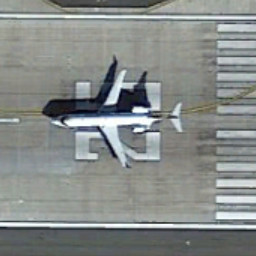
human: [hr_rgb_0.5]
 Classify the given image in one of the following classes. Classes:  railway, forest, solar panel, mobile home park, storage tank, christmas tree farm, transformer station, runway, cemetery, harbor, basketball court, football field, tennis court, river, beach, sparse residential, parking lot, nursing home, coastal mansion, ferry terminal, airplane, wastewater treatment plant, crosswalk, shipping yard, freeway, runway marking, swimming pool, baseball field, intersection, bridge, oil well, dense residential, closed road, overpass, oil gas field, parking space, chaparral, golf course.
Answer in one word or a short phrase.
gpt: airplane